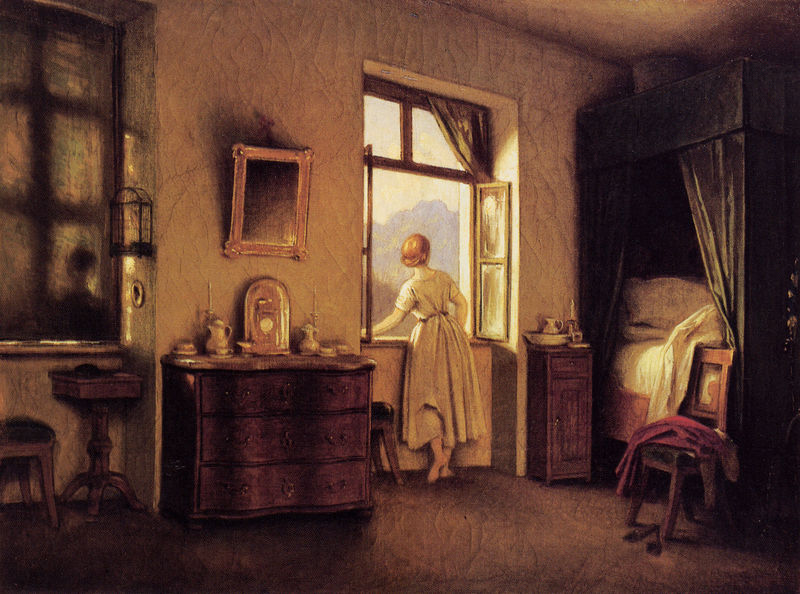
Titel: Die Morgenstunde
Künstler: Moritz von Schwind
Standort: Darmstadt
Institution: Hessisches Landesmuseum
Schlagwörter: berg, dunkel, gemälde, himmel, schatten, vogel, weiß, gelb, grün, landschaft, mädchen, ocker, braun, fenster, frau, geste, hell, holz, kleid, kleider, laterne, licht, raum, rücken, stuhl, stühle, tisch, zimmer, ausblick, blick, gürtel, haus, rot, malerei, rock, teppich, alt, blond, jung, wand, arm, blass, falten, kleidung, rahmen, samt, schüssel, stehen, bild, innenraum, möbel, schauen, spiegel, vorhang, morgen, natur, spiegelung, gitter, sonne, boden, figur, gewand, gold, interieur, sessel, stoff, decke, innen, person, england, wald, genre, kanne, krug, aussicht, taille, dutt, füße, magd, rückenansicht, kommode, schrank, lehne, fußboden, schuhe, berge, gebirge, sonnenlicht, lila, monochrom, hocker, schemel, romantik, kissen, zopf, france, homme, kerze, uhr, bett, bettdecke, lciht, schlafzimmer, spiegeln, interior, leuchter, stube, nähtisch, nagel, bauer, haarknoten, barfuss, fensterladen, offen, porzellan, alpen, idyll, hinten, geschirr, service, chapeau, jalousie, nachtgeschirr, nachttopf, sonnig, österreich, kasten, komode, schubladen, biedermeier, sohle, romantisch, dos, blanche, bürgerlich, chaise, chambre, sombre, baldachin, schaten, kersting, femme, fensterflügel, interrieur, waschtisch, fenetre, käfig, vogelkäfig, schemen, putzfrau, ombre, arbre, soleil, ciel, peinture, rousse, toilette, nachttisch, pantoffeln, robe, nuit, mächen, himmelbett, lumiere, montagne, morgensonne, miroir, maid, bettwäsche, fille, rideau, waschschüssel, oberlicht, alkoven, konzept, glass, gals, stifter, rollo, alkofen, snne, oiseau, grn, kermaik, matin, moritz von schwind, attente, jeune, soir, rayon, tableau, table, intimité, reflet, kurzarm, konkave, alkovenbett, bergblick, hieronymos, dame, lit, matraze, pieds, stihl, meuble, gleid, scène, murs, speigel, lavabo, horloge, landschaf, bettnische, adolph von menzel, schaeun, commode, rollade, baödachin, chrank, konvey, stnaduhr, waschgarnitur, rückenbild, baldaquin, cage, pendule, tiroirs, table de chevet, clou, amerling, alkven, objets d'art, verrou, tabouret, frau am fenster, waschzeug, baladaquin, menagere, tayon, comode, mann im fenster, hoffnungsvoll